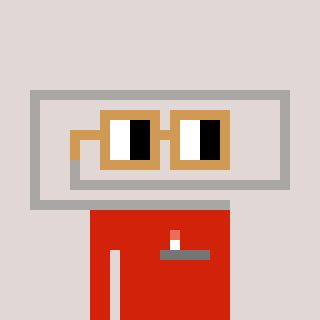
a pixel art character with square brown glasses, a paperclip-shaped head and a red-colored body on a warm background